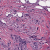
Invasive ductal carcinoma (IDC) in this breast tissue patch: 1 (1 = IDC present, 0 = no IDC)